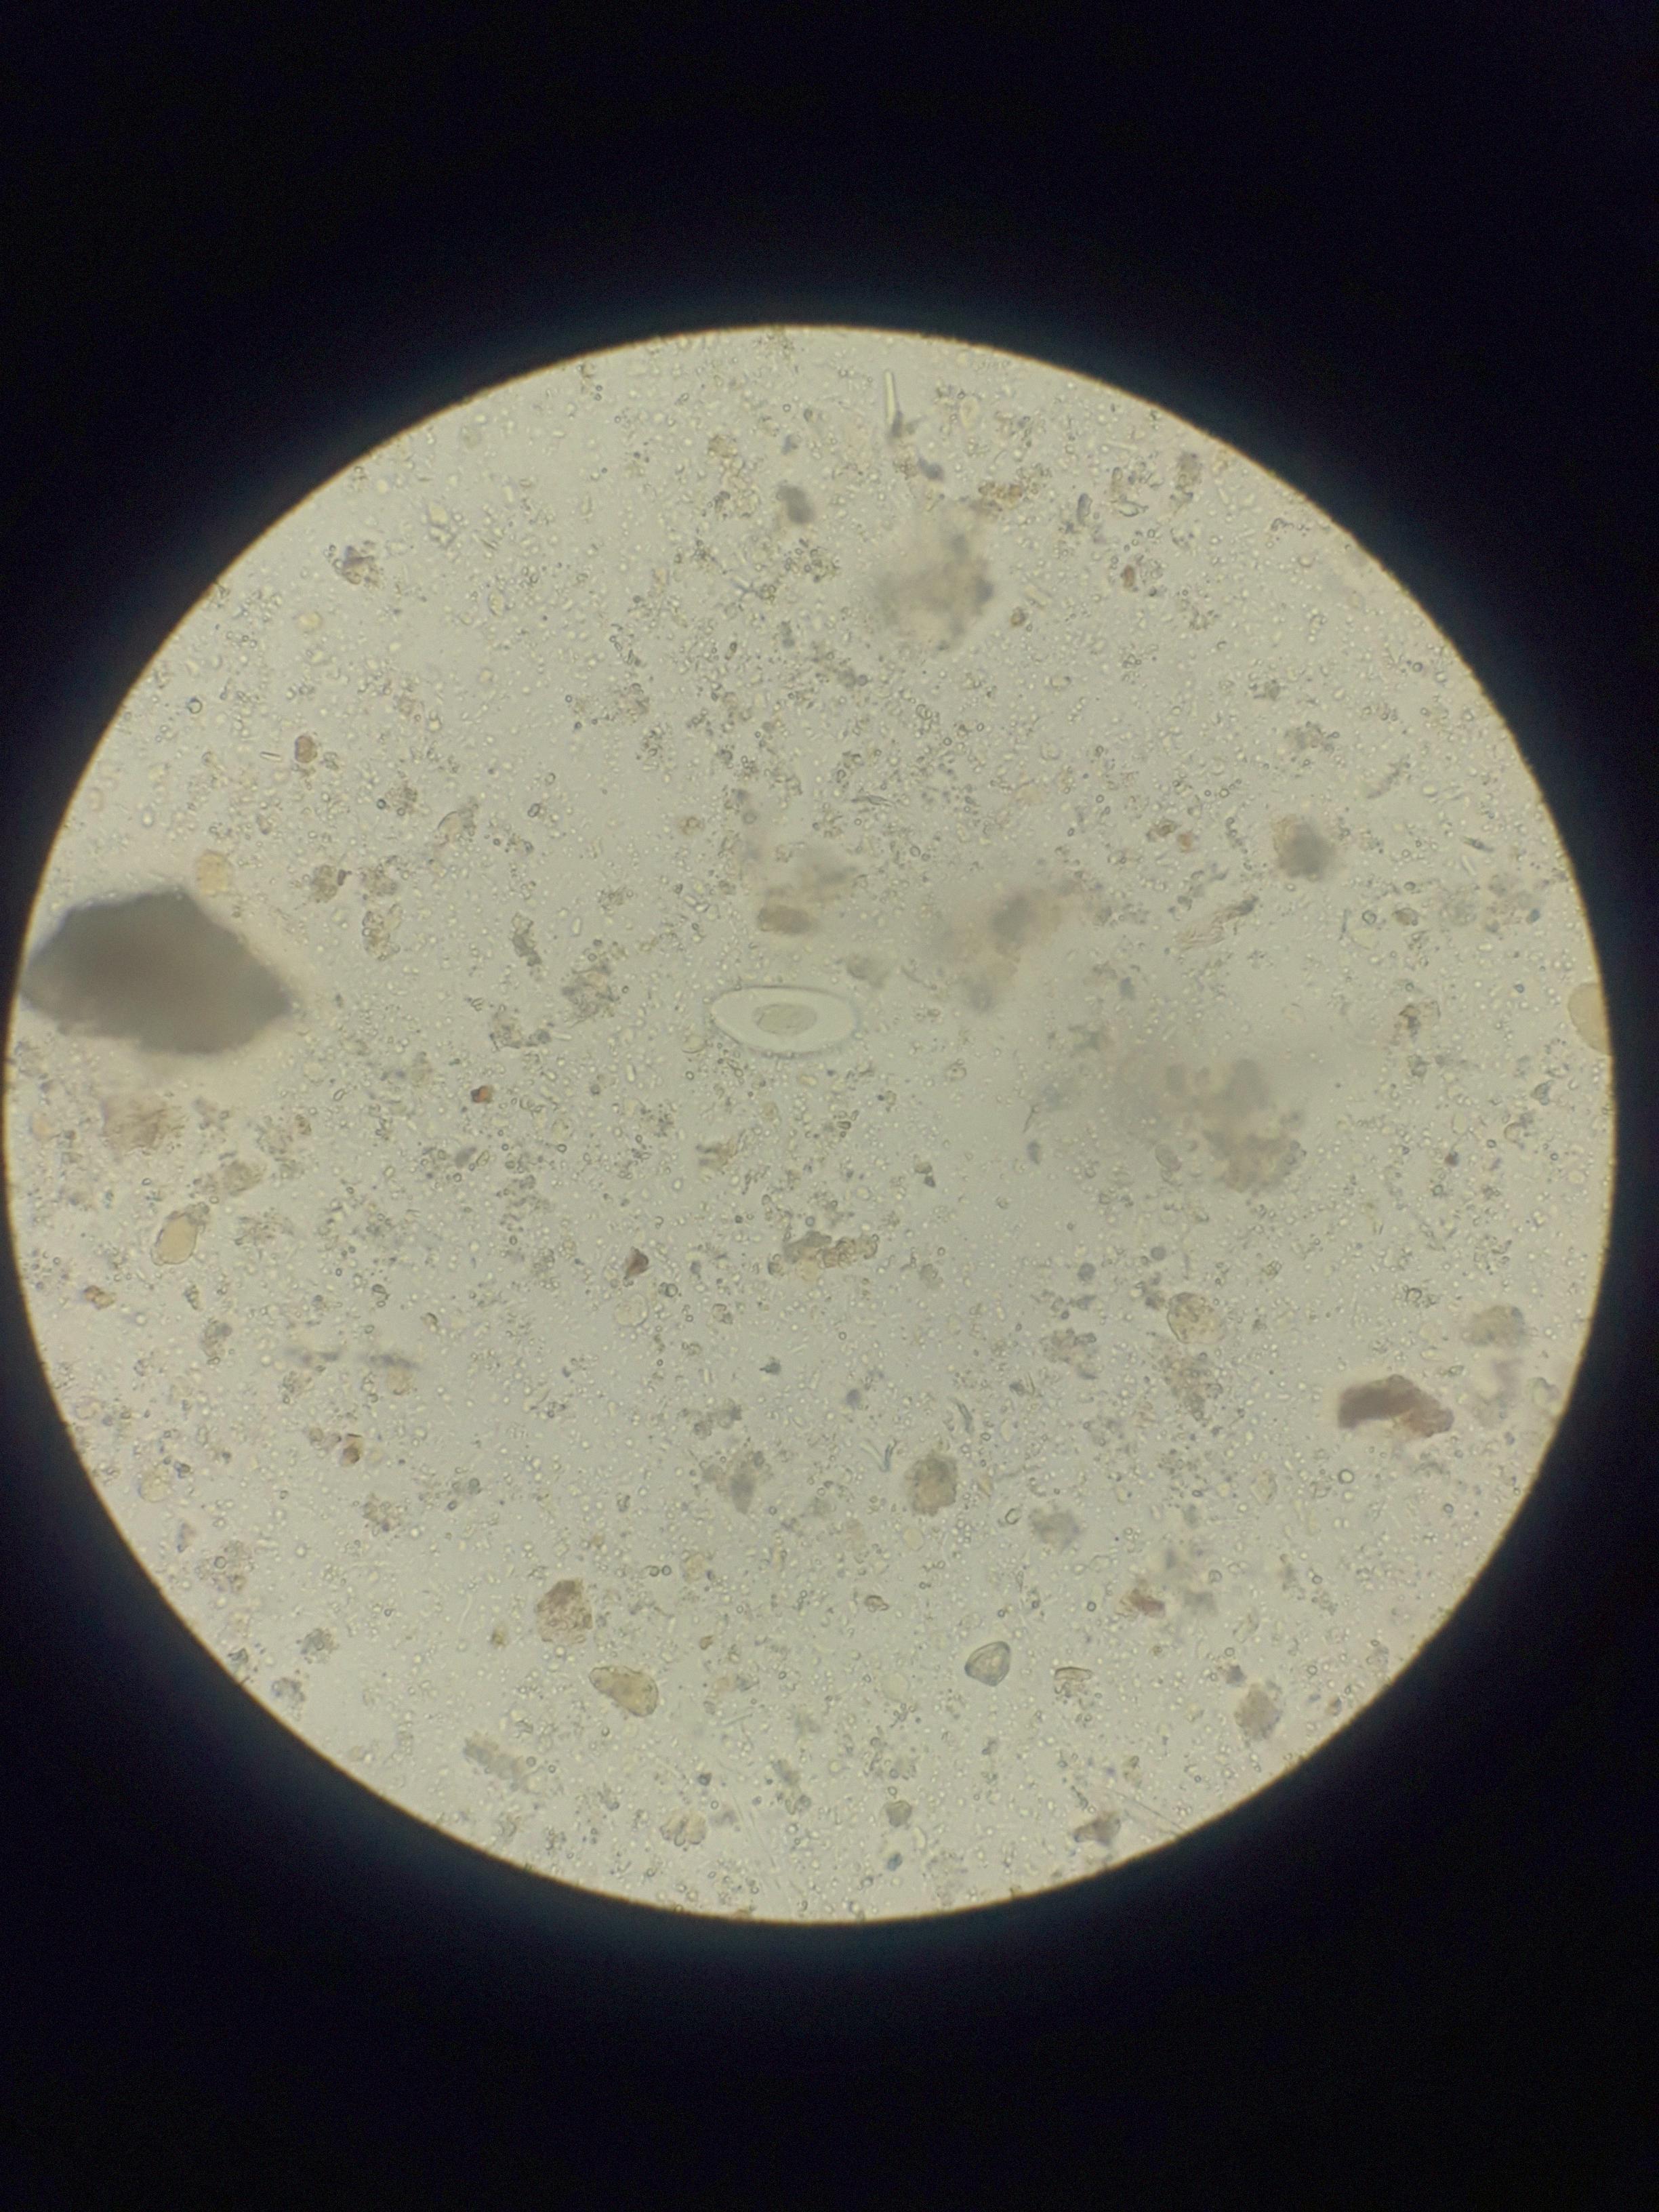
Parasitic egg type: Enterobius vermicularis